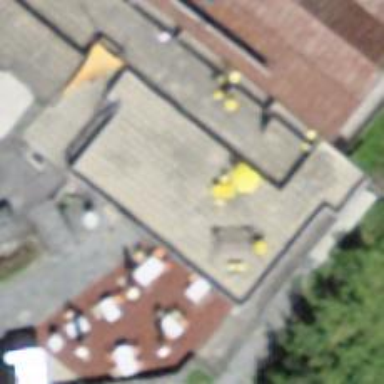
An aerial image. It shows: Pub.